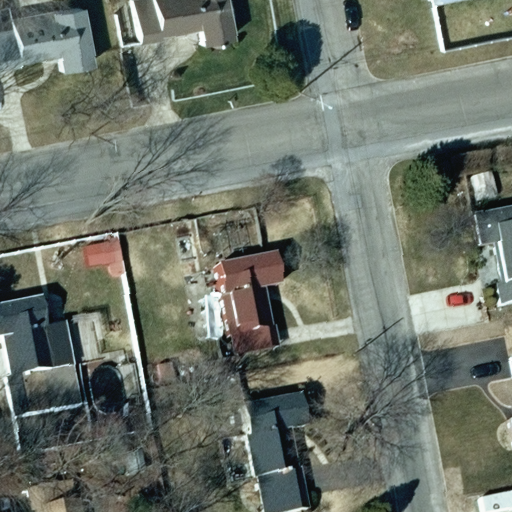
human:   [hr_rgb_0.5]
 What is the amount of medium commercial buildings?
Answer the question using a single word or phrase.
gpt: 0

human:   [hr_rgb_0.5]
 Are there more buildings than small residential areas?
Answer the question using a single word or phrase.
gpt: yes

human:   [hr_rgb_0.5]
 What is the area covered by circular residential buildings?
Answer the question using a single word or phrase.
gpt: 0m2

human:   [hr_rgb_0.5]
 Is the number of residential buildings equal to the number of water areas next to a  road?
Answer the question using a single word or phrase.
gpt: no

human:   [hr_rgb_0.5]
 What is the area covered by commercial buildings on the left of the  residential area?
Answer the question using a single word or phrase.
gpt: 0m2

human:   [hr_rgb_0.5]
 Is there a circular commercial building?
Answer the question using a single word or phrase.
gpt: no

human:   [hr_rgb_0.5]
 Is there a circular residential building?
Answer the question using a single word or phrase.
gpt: no

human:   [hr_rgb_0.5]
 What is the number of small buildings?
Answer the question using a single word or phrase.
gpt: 3

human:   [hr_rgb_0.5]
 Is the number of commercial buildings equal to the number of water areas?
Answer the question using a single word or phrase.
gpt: yes

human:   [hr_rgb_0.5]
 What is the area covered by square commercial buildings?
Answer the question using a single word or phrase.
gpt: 0m2

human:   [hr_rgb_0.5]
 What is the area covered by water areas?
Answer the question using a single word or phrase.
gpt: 0m2

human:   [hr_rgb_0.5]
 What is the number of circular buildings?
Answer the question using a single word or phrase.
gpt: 0

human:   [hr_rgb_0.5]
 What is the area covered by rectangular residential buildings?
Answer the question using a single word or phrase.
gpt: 453m2

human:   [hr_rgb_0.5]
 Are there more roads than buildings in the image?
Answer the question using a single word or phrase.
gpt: no

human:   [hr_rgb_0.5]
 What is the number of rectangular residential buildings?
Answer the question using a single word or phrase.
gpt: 4

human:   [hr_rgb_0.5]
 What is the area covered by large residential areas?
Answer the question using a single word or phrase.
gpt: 4096m2

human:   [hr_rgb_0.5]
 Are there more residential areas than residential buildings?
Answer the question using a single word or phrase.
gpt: no

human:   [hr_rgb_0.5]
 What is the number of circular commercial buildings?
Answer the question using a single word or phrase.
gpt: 0

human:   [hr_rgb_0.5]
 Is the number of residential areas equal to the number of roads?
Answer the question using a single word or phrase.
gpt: no

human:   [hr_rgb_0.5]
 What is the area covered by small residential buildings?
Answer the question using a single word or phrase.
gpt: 77m2

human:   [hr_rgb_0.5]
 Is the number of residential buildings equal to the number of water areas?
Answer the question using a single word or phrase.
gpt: no

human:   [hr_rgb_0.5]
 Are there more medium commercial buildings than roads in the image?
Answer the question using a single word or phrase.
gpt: no

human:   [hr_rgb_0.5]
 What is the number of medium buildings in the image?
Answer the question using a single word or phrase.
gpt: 5

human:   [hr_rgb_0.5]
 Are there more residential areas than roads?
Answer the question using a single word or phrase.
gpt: no

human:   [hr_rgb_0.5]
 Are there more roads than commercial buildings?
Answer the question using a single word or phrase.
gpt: yes

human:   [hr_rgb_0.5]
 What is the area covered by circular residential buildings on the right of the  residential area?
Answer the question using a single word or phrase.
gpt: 0m2

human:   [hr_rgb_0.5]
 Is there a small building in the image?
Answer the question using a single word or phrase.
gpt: yes

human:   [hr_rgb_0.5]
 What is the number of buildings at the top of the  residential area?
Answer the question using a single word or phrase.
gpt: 0

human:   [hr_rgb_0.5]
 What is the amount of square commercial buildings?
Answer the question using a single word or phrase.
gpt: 0

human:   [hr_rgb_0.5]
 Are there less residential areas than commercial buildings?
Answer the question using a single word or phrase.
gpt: no

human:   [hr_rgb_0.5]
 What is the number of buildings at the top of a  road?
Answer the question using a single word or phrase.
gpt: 2

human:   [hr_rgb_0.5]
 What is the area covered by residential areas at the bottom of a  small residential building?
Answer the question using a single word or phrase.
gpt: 0m2

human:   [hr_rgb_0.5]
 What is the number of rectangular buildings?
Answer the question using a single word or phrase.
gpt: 4

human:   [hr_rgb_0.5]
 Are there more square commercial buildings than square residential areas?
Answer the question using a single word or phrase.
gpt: no

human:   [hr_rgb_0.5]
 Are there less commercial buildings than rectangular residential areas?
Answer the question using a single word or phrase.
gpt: yes

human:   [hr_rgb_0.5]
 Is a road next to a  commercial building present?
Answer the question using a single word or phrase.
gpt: no